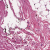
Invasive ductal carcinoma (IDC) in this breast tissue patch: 0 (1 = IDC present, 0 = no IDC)